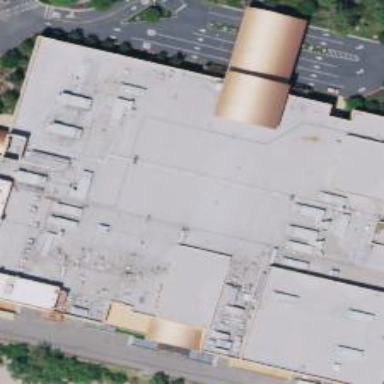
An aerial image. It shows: Building designated as casino.